Question: Hi all,
I have a SQL server 2008 with Reporting service installed. I can connect to the server through its url (<URL>
and I can manage the server and upload reports. However I cannot open the reporting service configuration manager.
Any Ideas??
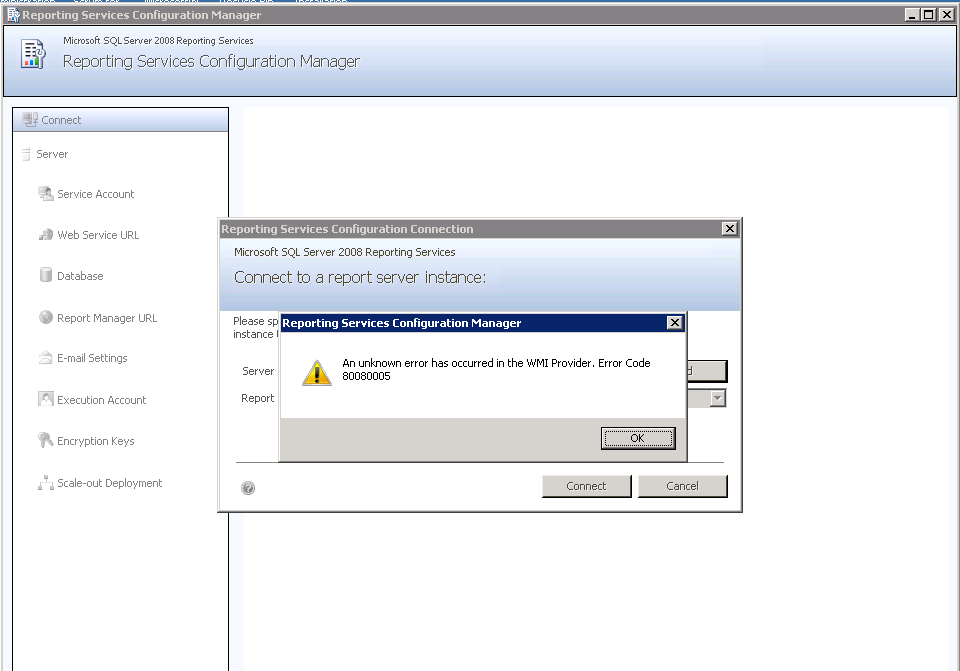
Answer: Simply I restarted the server and everything is ok now :)